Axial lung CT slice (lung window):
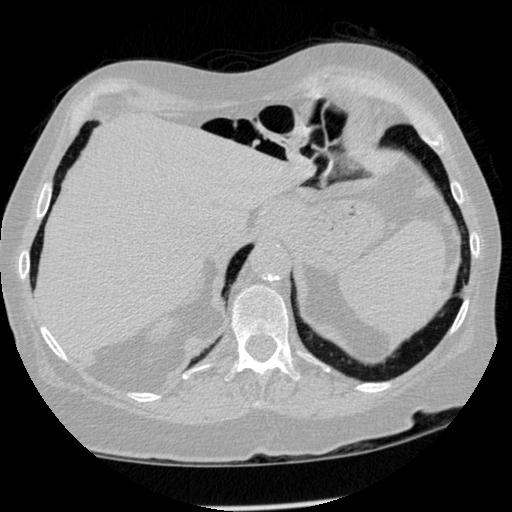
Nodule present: no